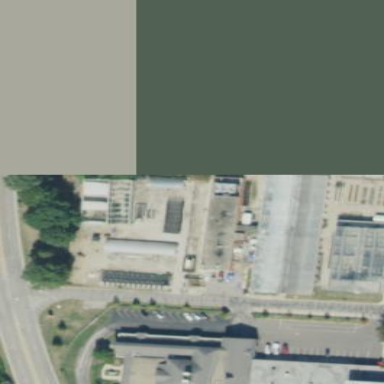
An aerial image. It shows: Generator for power supply.